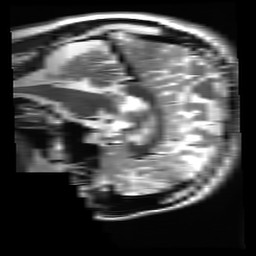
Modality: T2w
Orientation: sagittal
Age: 27
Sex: male
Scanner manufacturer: ge
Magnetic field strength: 3 T
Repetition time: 5.738 s
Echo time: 0.09688 s